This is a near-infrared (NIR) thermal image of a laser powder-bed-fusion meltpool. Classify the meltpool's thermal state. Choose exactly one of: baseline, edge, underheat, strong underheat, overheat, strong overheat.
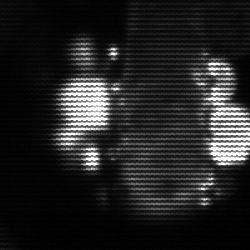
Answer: strong underheat